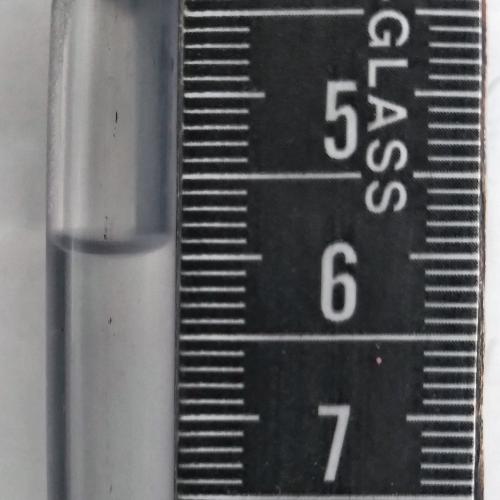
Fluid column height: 5.9 cm